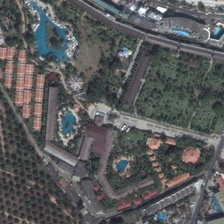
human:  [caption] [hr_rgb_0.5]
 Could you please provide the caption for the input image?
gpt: a river road passes through a dense residential area .

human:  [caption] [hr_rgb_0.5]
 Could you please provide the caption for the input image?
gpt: blue, red and orange buildings are on the side of the road .

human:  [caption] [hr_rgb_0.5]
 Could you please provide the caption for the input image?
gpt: many orderly green trees and some buildings are in a resort with a swimming pool .

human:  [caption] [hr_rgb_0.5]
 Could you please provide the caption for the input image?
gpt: many orderly green trees and some buildings are in a resort with a swimming pool .

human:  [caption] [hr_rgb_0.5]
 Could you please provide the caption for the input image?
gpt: blue, red and orange buildings are on the side of the road .